Question: I'm using the VS Concurrency profiler to profile a WPF application, but I can't get symbols for NGen'ned images like PresentationCore et al, so my call stacks all look like:

Is there a way to make VS do the right thing here? I have correctly configured my symbol paths, that's not the issue.
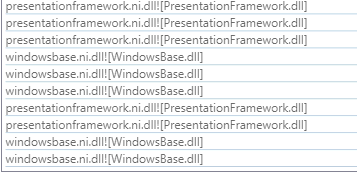
Answer: Figured this one out - if you follow the steps <URL>, it works out pretty well. Here's the short version:
1. Start an elevated CMD prompt
2. set COMPLUS_ZapDisable=1
3. "%ProgramFiles(x86)%\Microsoft Visual Studio 10.0\Common7\ide\devenv.exe"
4. Go into your csproj settings, Debug Tab, and Disable the VS Hosting Process
5. Kick off the profiler - your app will be a fair bit slower because you're not using the NGen DLLs but it'll still be proportionally accurate in the profile result.